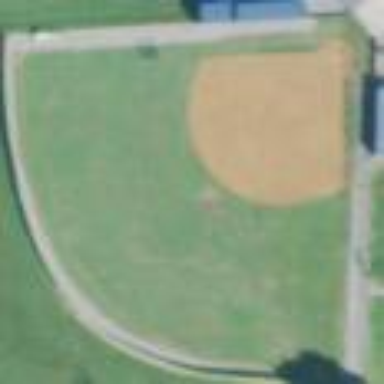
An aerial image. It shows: Softball pitch for leisure sports.